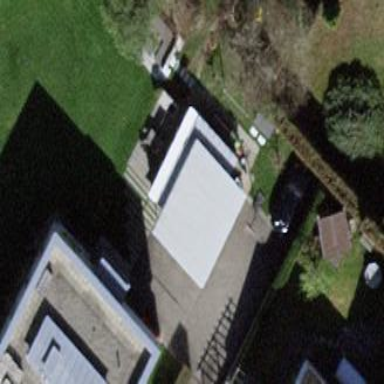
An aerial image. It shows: Carport structure.